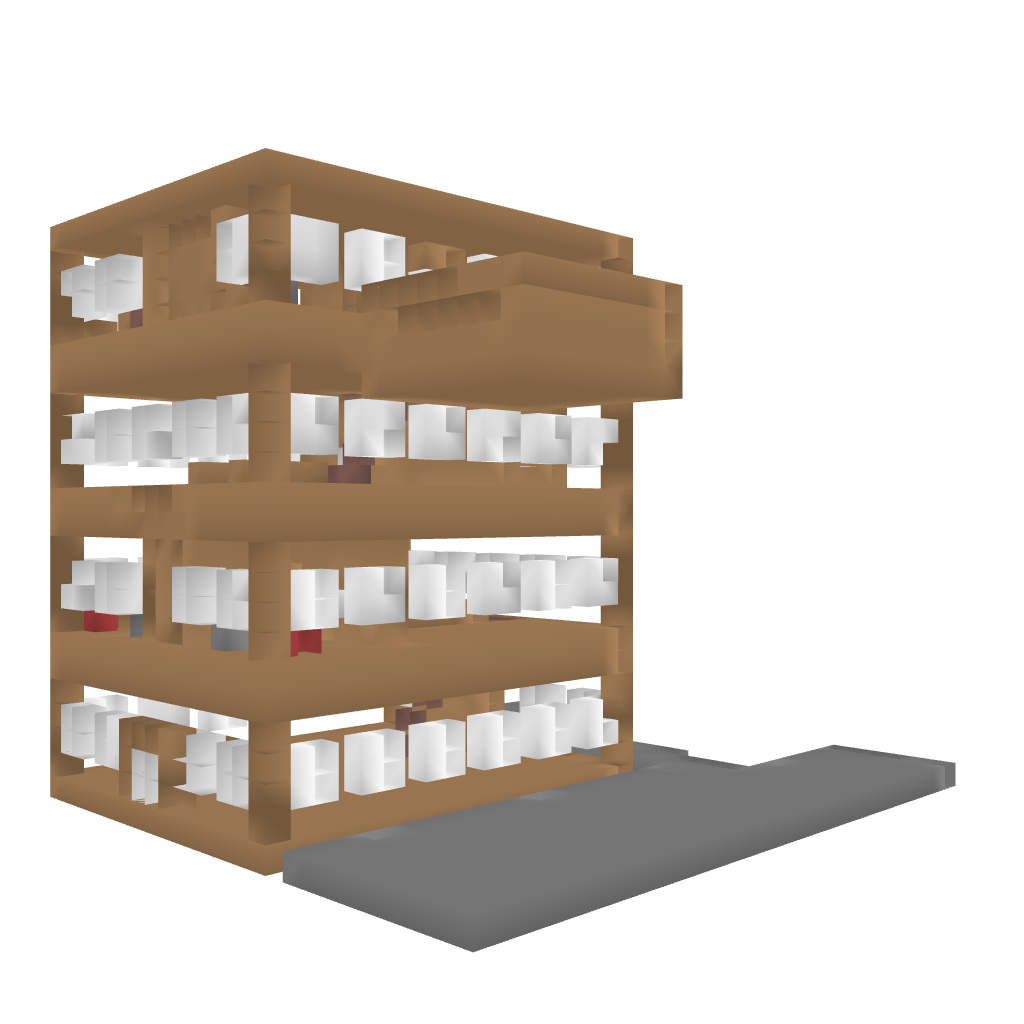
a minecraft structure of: the-luxus-home bad low quality